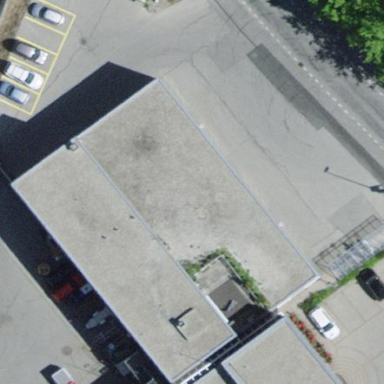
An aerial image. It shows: Fire station building.